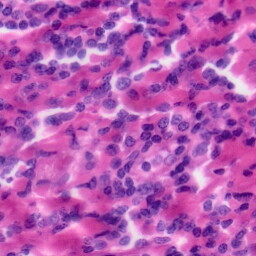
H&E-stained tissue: Tonsil